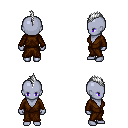
a pixel art fantasy rpg character, female body template, dark elf, purple skin, brown robe, teal pants, white mohawk hairstyle, four views (front, back, left, right), 2x2 character sprite sheet, small pixel art, hard edges, no anti-aliasing